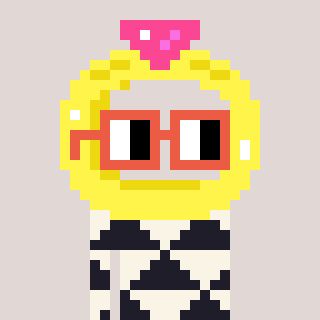
a pixel art character with square orange glasses, a ring-shaped head and a grayscale-colored body on a warm background